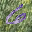
Label: 6